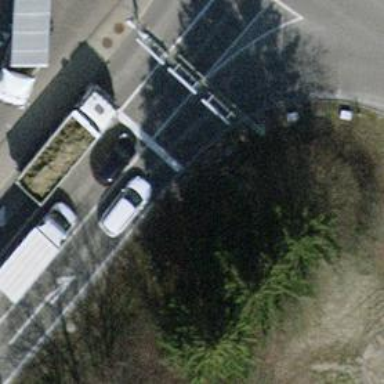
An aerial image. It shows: Road with traffic signals.